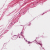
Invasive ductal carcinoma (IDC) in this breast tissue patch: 0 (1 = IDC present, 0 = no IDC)